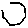
Label: hexagon